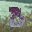
Label: 8